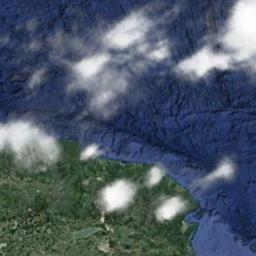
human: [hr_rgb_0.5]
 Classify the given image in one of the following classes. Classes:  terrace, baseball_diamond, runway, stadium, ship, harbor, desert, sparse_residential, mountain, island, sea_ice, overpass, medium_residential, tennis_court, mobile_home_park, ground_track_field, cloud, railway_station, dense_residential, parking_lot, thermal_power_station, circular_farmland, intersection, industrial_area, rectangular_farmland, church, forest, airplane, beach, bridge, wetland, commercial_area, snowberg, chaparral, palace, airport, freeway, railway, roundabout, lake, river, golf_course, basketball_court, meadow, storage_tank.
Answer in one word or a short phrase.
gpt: cloud